Interaction volume radius: 10 \u00c5
Interaction volume height: 15 \u00c5
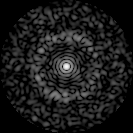
Disorder parameter: 0.8248